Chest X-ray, PA view. Patient: 22 years old, sex M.
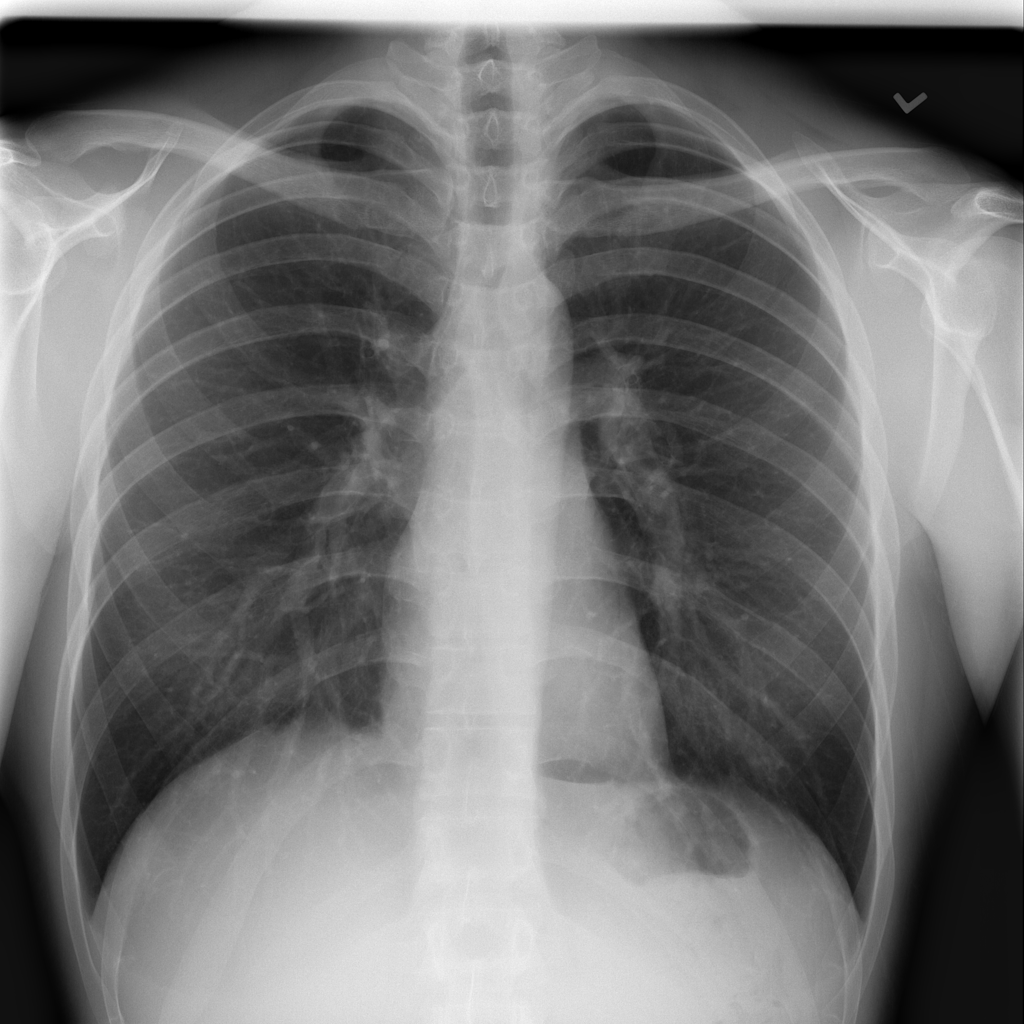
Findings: No Finding